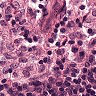
Metastatic tissue present: no